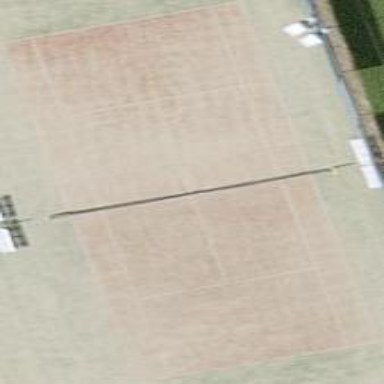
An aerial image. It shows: Tennis court on pitch.